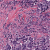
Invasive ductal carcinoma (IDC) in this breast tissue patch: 1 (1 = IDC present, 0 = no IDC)